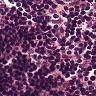
Metastatic tissue present: no